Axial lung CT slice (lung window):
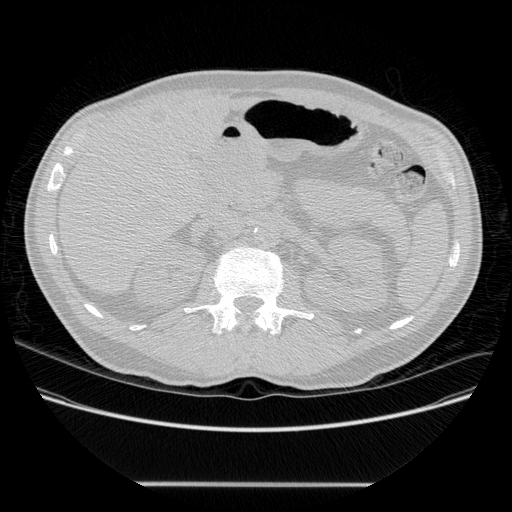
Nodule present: no